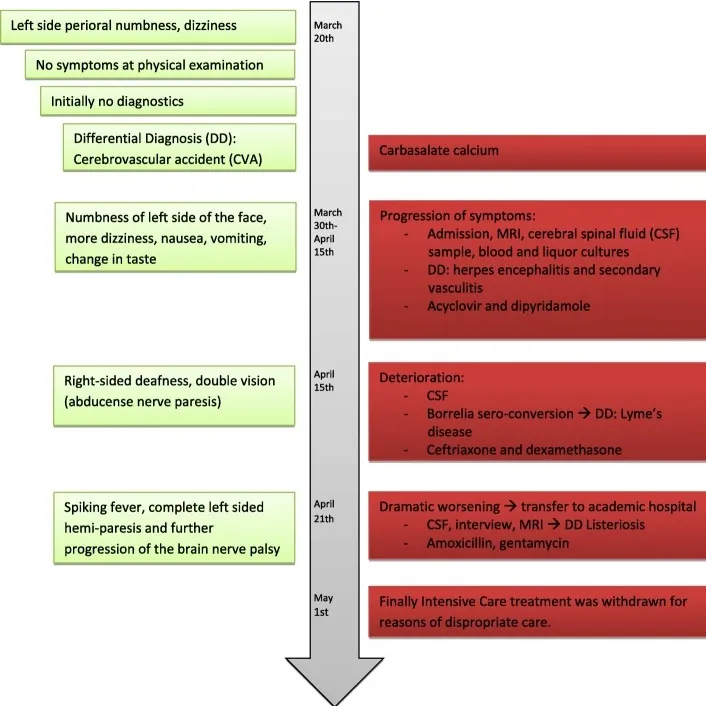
Timetable.
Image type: chart (chart)